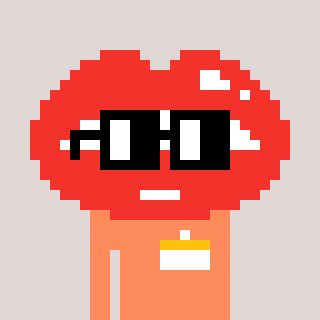
a pixel art character with square black glasses, a lips-shaped head and a peachy-colored body on a warm background